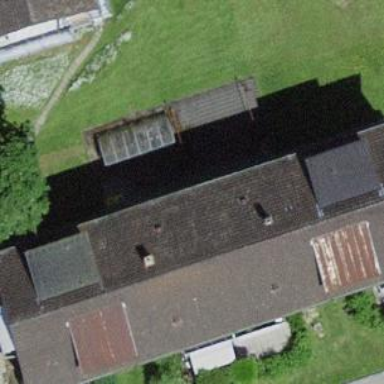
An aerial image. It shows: Gabled roof adorns the apartments building.